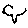
Label: bird